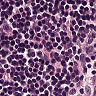
Metastatic tissue present: no